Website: home-depot
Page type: billing-address
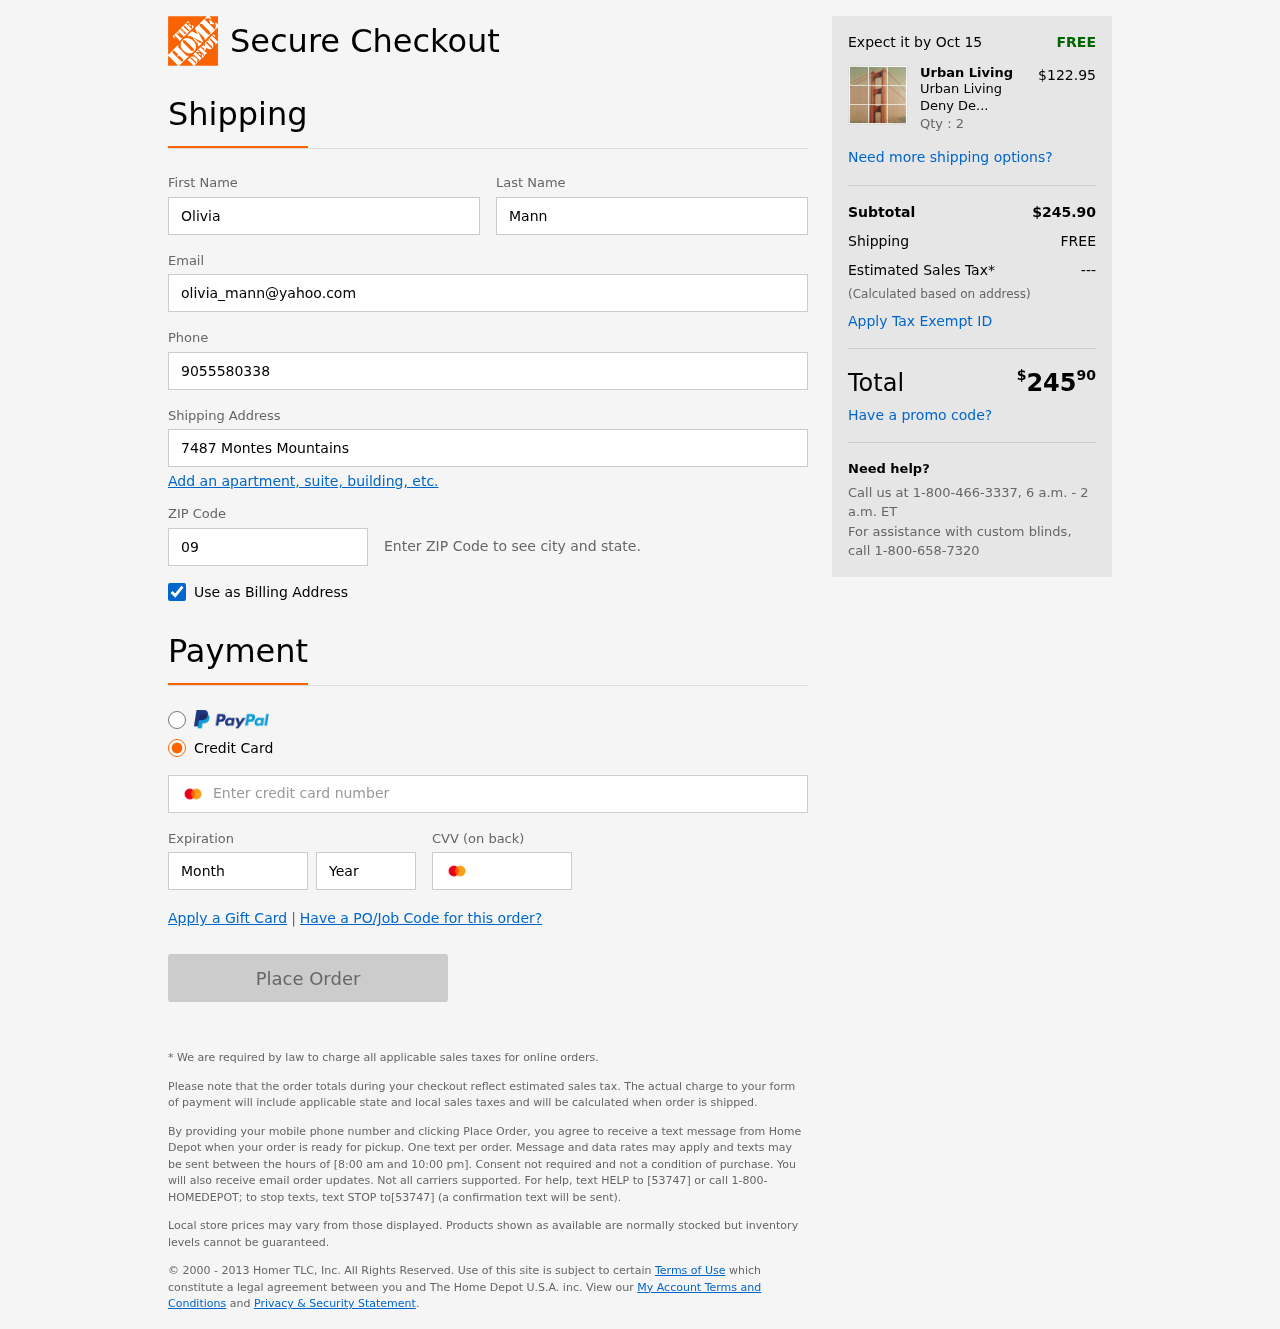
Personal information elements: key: PII_FIRSTNAME
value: Olivia
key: PII_LASTNAME
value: Mann
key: PII_EMAIL
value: olivia_mann@yahoo.com
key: PII_PHONE
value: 9055580338
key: PII_STREET
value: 7487 Montes Mountains
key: PII_POSTCODE
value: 09939
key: PII_CARD_NUMBER
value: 2236 4821 9398 9391
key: PII_CARD_EXPIRY_MONTH
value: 02
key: PII_CARD_CVV
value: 265
Product elements: key: PRODUCT1_BRAND
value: Urban Living
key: PRODUCT1_NAME
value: Urban Living Deny Designs 51865-wwmr01 Wall Art
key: PRODUCT1_PRICE
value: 122.95
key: PRODUCT1_QUANTITY
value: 2
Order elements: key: ORDER_DELIVERY_DATE
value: Oct 15
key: ORDER_SUBTOTAL
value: $245.90
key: ORDER_SHIPPING_COST
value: FREE
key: ORDER_TAX
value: ---
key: ORDER_TOTAL2
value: $24590